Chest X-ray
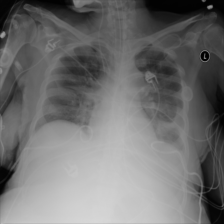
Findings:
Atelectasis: negative
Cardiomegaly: negative
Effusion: negative
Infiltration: negative
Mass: negative
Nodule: negative
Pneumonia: negative
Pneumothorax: negative
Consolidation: negative
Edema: negative
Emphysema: negative
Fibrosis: negative
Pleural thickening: negative
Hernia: negative